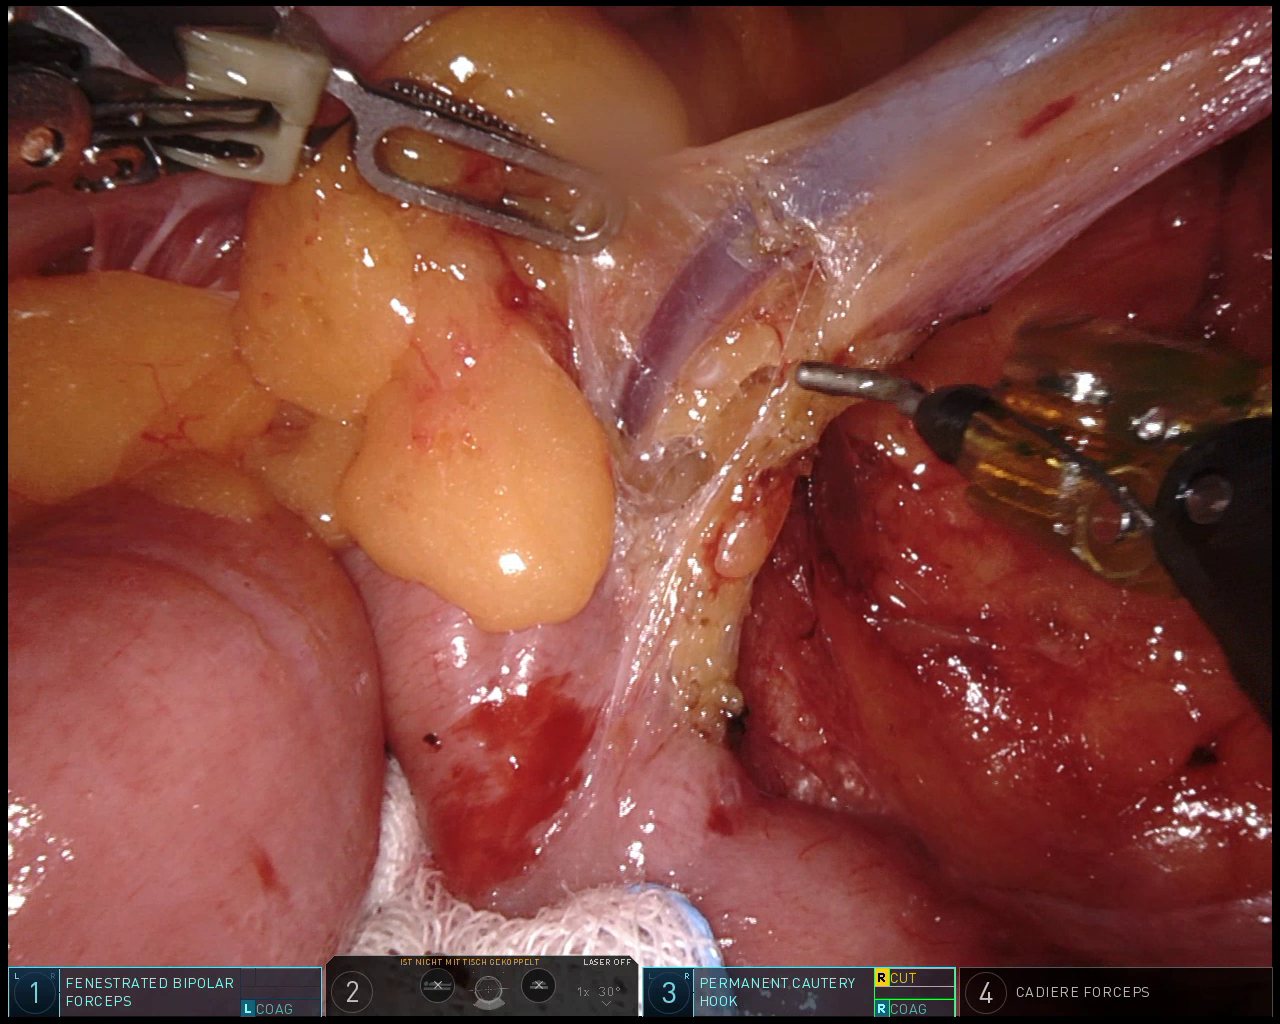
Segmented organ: intestinal_veins
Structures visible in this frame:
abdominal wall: no
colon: yes
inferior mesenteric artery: no
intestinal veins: yes
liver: no
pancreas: no
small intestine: yes
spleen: no
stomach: no
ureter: no
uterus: no
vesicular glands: no